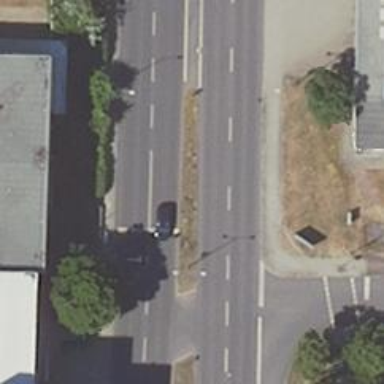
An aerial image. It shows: Road with traffic signals.